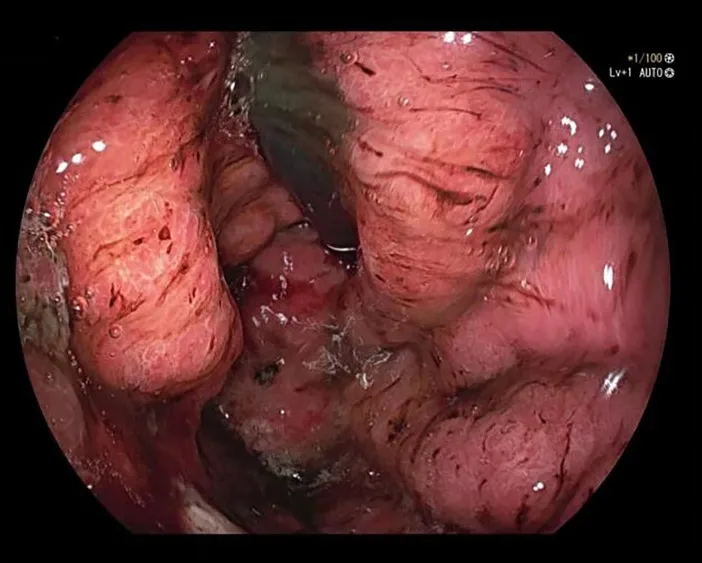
Gastric fundus.
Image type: endoscopy (gi_endoscopy)